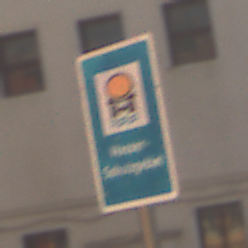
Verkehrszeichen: Wasserschutzgebiet
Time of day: MorningAfternoon
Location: Outdoor (Urban)
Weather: Clear
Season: NotSpecified
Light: Natural